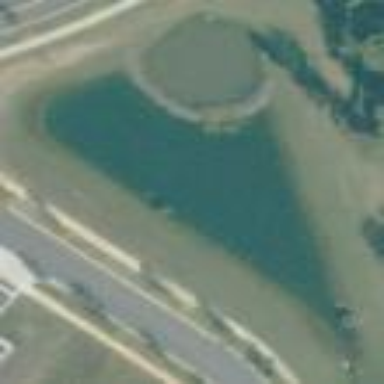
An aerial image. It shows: Retention basin containing natural water.